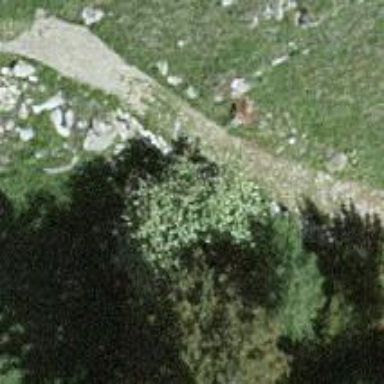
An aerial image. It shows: Grass path.